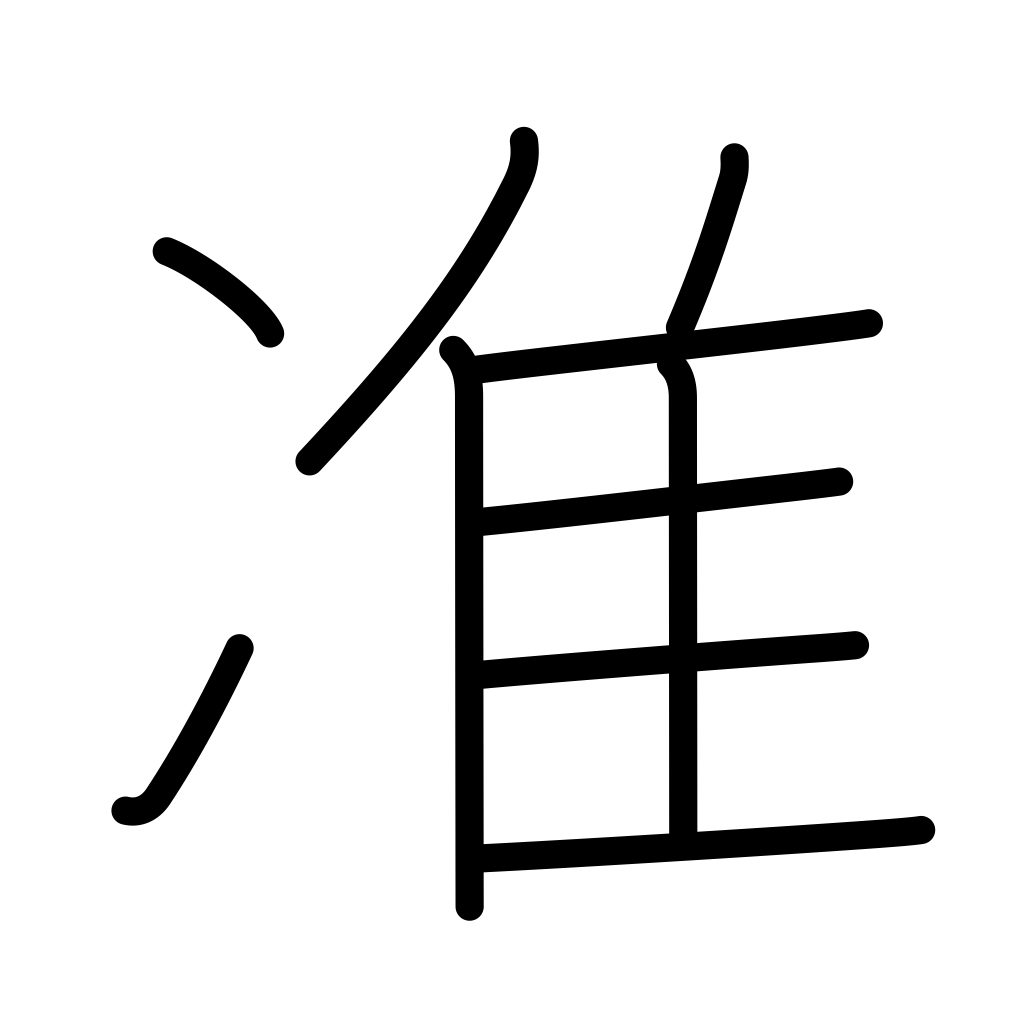
Meaning: quasi-, semi-, associate